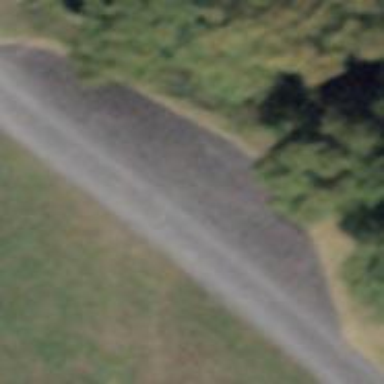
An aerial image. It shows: Passing place on the road.